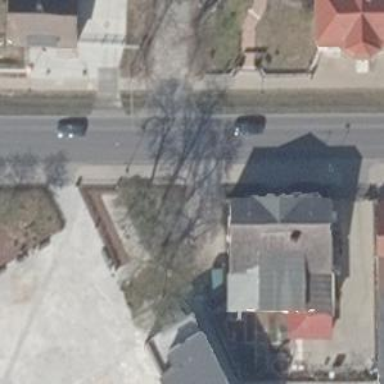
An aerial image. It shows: Sidewalk along the footway.